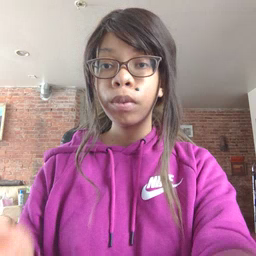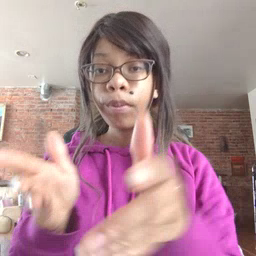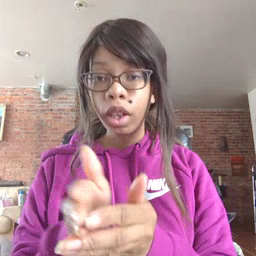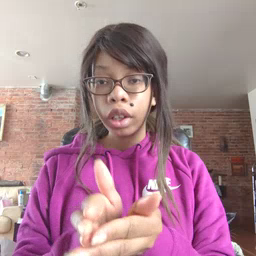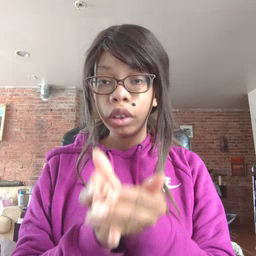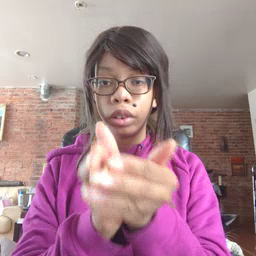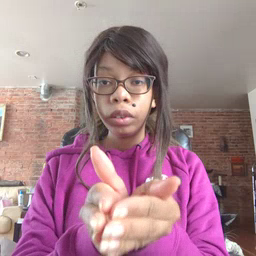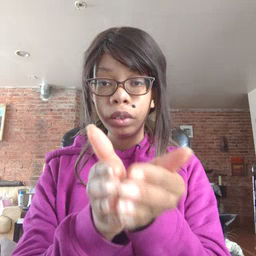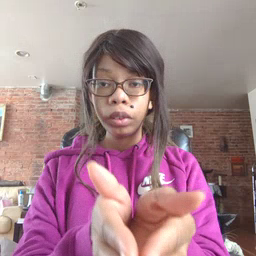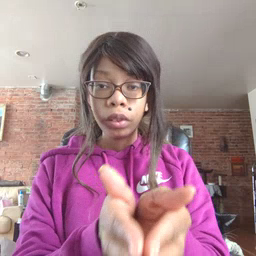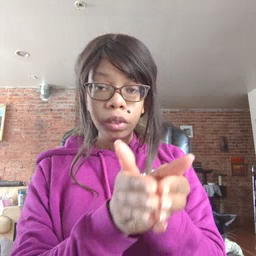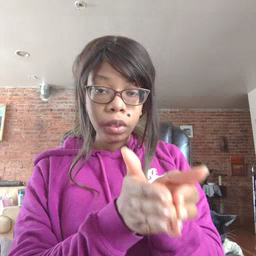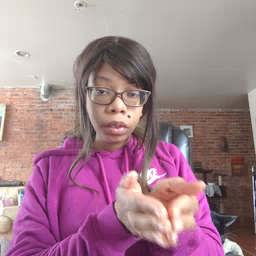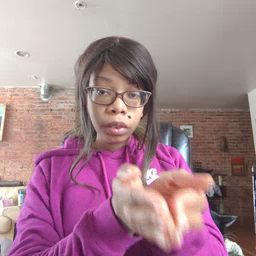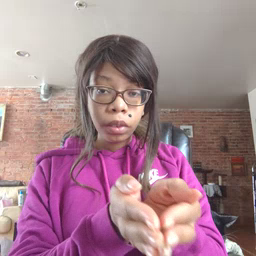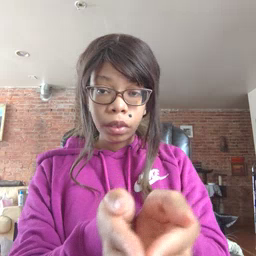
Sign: boat